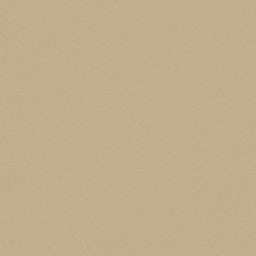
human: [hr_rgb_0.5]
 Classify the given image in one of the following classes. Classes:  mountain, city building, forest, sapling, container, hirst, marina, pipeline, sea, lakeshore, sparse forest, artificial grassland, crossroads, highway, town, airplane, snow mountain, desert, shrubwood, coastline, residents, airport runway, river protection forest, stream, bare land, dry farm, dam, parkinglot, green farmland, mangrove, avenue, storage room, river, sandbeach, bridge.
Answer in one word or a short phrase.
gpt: desert